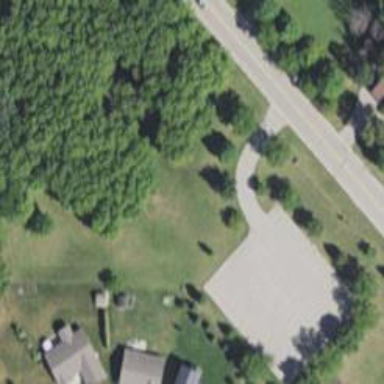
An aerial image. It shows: Paved parking area.